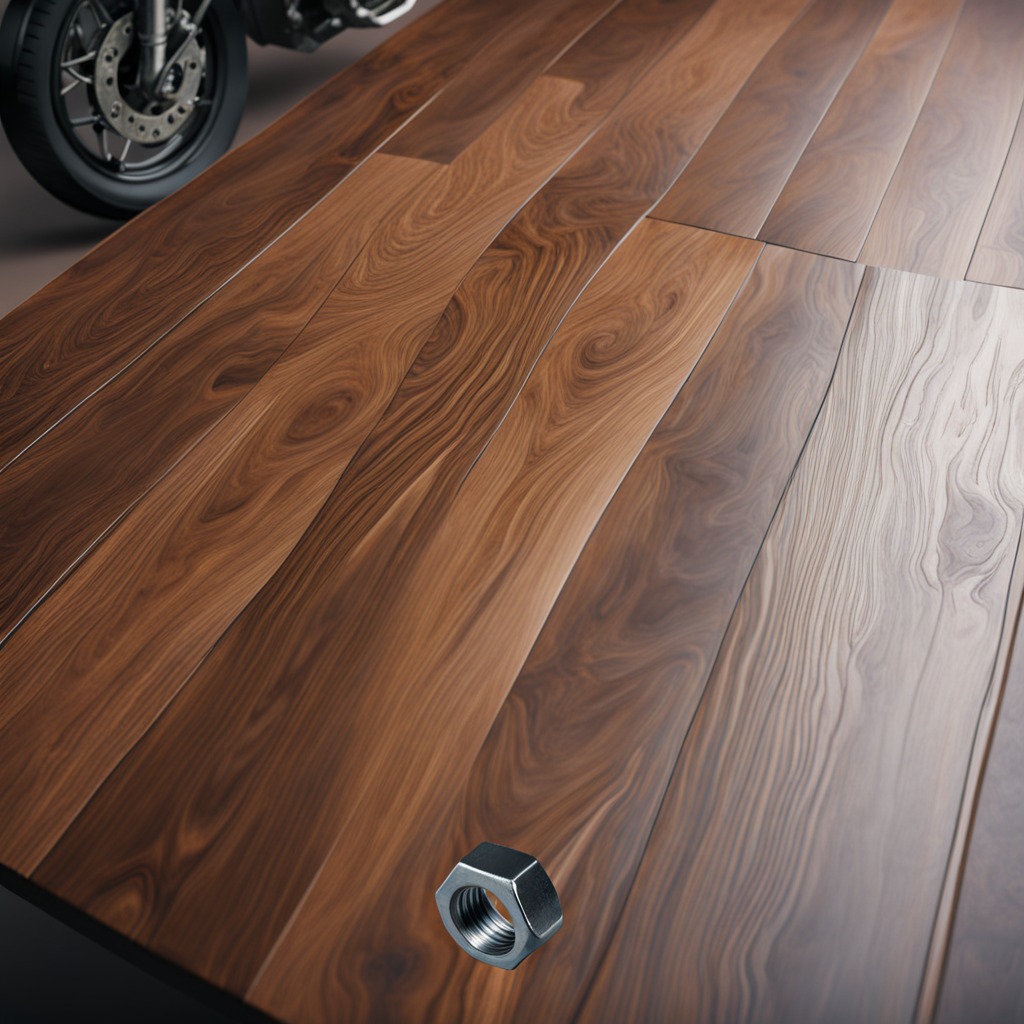
A metal nut lies on an oil-spilled wooden table in a vintage motorcycle garage.